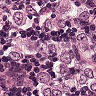
Metastatic tissue present: yes